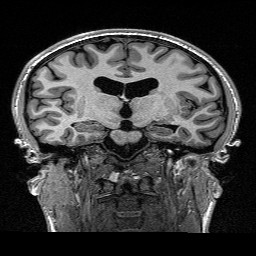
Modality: T1w
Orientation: sagittal
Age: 19
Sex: female
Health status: healthy
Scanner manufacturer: siemens
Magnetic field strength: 1.5 T
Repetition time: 2.73 s
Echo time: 0.00357 s